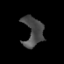
Tissue: prostate
Cell type: Fibroblasts
Senescence score: 0.7137
Nuclear area (px): 542
Mean DAPI intensity: 74.345